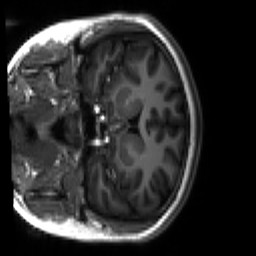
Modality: T1w
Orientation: coronal
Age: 18
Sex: female
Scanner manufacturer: siemens
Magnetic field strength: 3 T
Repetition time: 2.3 s
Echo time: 0.00267 s